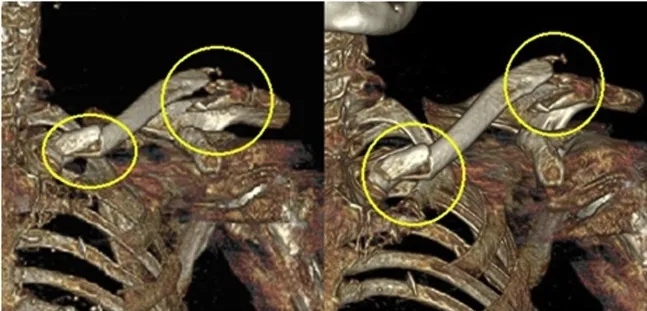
CT scan 3D reconstruction of the left clavicle showing a bipolar clavicular displaced fracture.
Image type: radiology (ct)